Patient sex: M
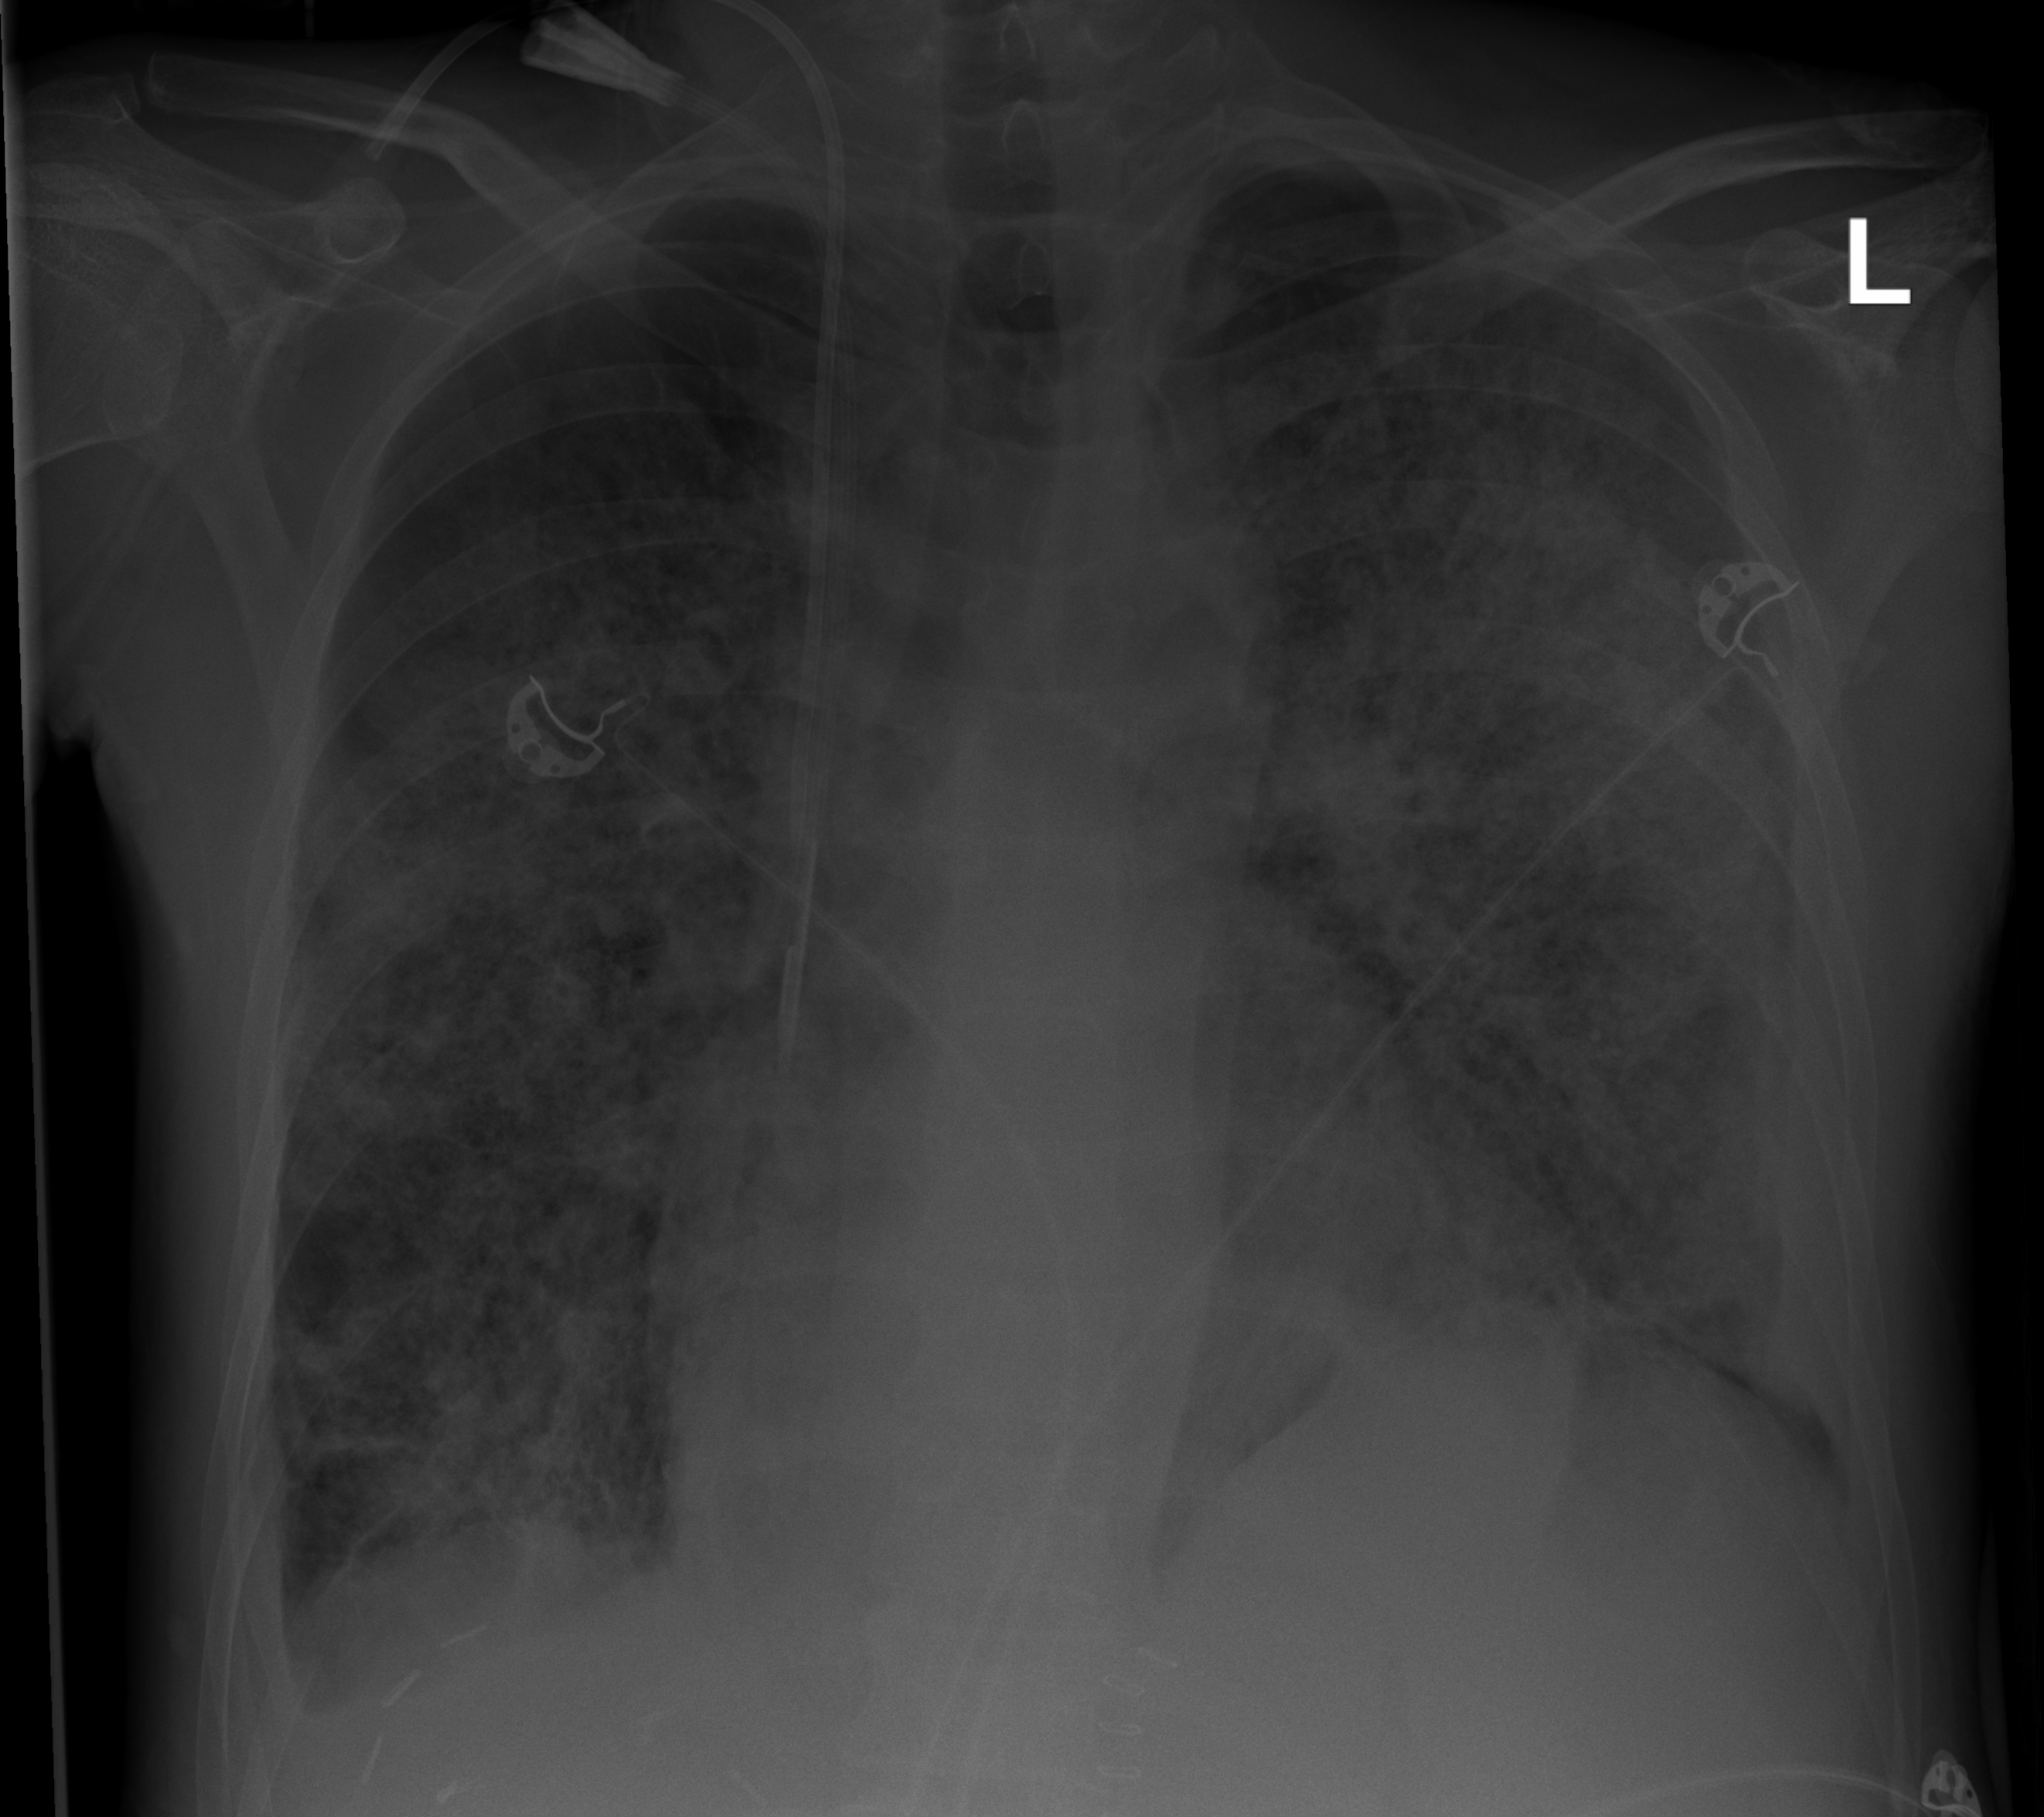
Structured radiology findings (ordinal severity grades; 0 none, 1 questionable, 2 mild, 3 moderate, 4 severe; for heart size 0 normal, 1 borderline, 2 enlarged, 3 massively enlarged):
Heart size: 2
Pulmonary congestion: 3
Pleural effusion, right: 2
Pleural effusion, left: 2
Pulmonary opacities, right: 4
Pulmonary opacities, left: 4
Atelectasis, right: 3
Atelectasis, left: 3